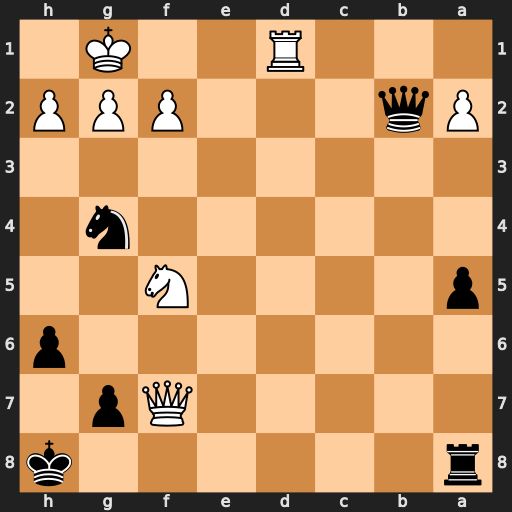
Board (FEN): r6k/5Qp1/7p/p4N2/6n1/8/Pq3PPP/3R2K1
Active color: b
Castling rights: -
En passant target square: -
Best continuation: Qxf2+ Kh1 Rg8 Nxh6 gxh6